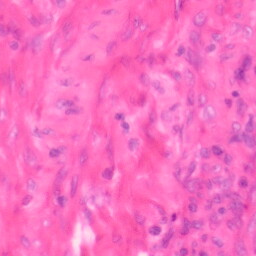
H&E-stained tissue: Colon